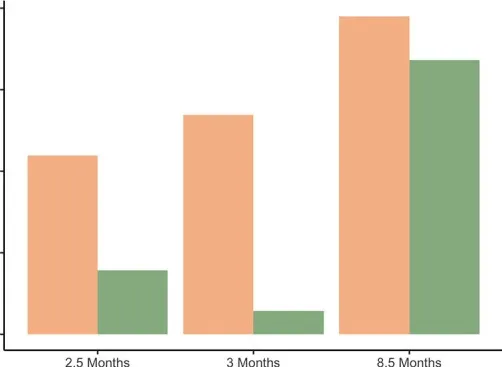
Manual object exploration by visit and infant.
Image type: chart (chart)